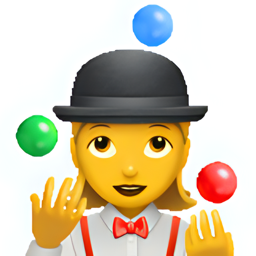
Name: woman juggling
Emoji: 🤹‍♀️
Group: People & Body
Sub-group: person-sport